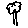
Label: tree